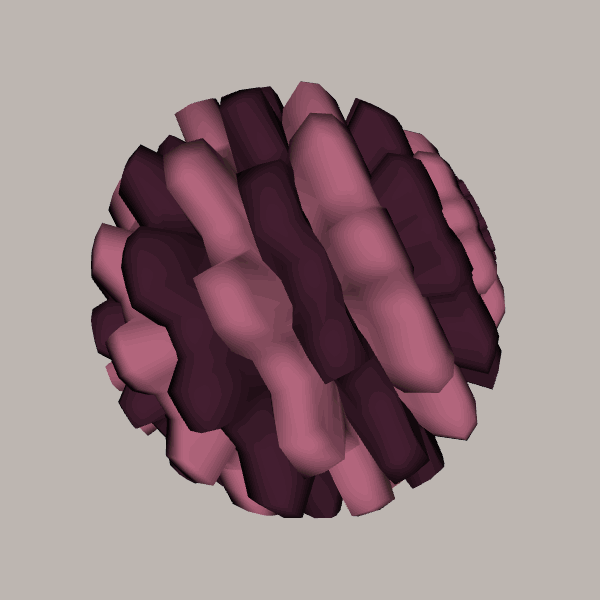
Background: light